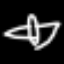
Label: airplane